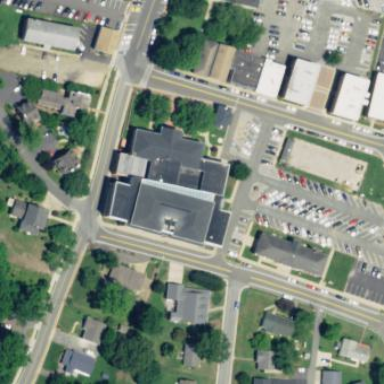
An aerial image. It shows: Courthouse building.